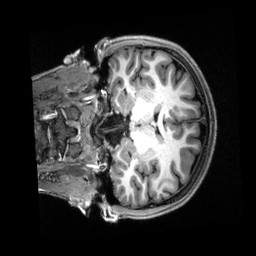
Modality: T1w
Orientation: coronal
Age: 20
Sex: female
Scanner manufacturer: siemens
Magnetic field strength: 3 T
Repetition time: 2.5 s
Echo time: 0.00222 s